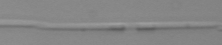
Label: Pseudo-nitzschia